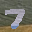
Label: 7